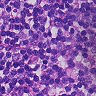
Metastatic tissue present: no